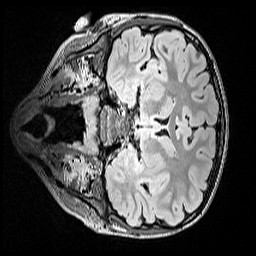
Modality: FLAIR
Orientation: coronal
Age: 9
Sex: male
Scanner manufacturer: siemens
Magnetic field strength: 3 T
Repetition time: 5 s
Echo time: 0.388 s